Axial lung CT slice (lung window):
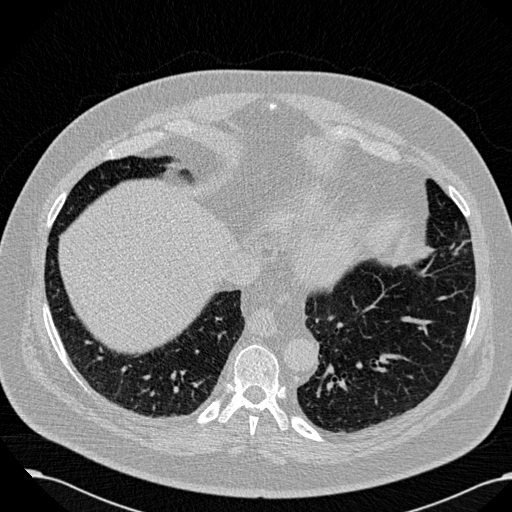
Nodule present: no